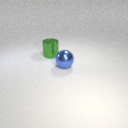
large blue metal sphere in front of large green metal cylinder